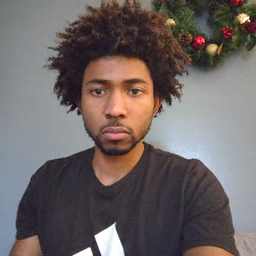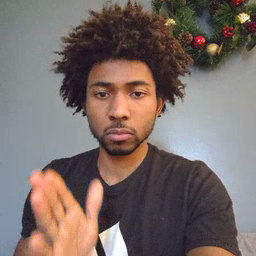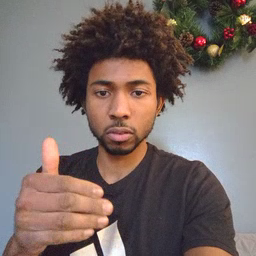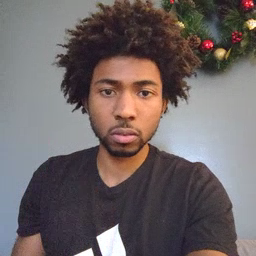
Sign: room